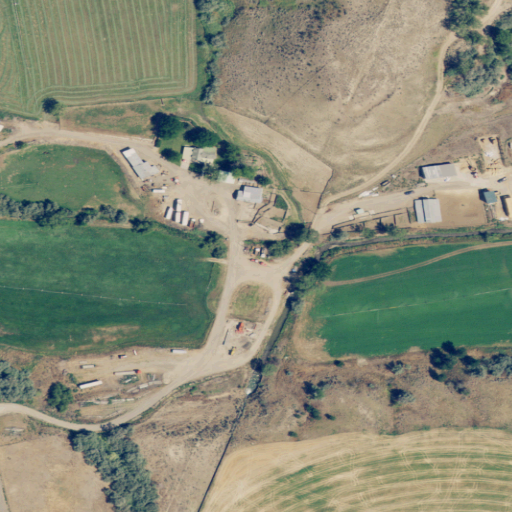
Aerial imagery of valley in Oregon named North Fork Jacobsen Gulch containing cultivated crops, open development, low intensity development, grassland, shrub, and pasture